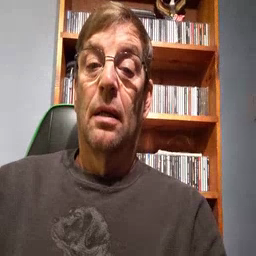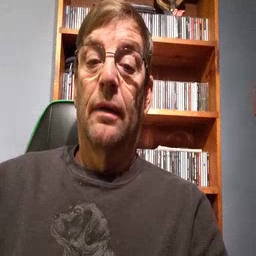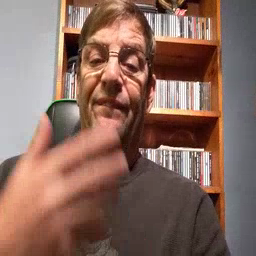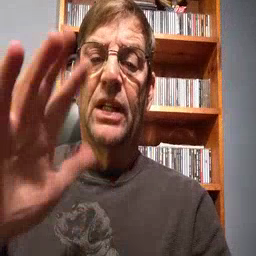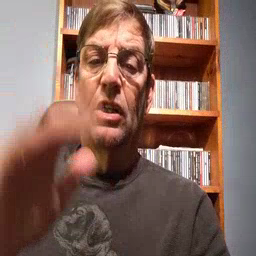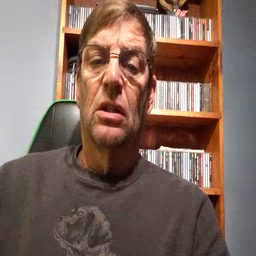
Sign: finish